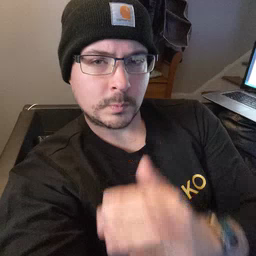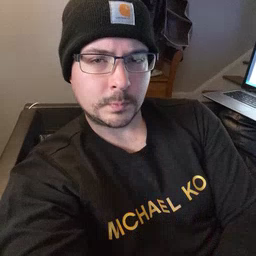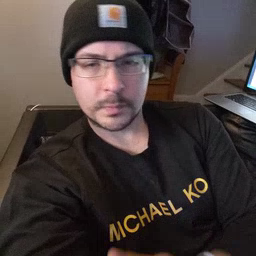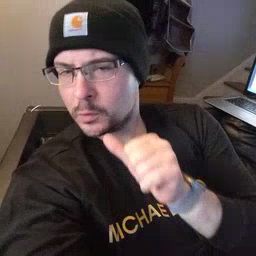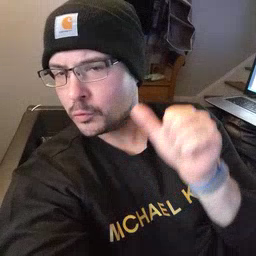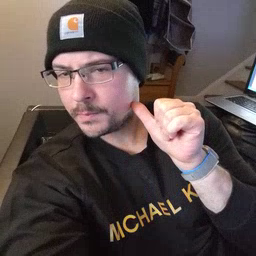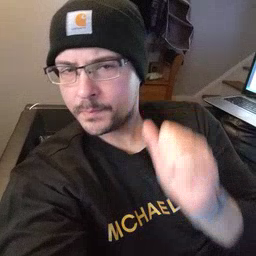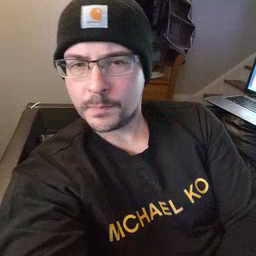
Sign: yesterday